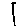
Label: line